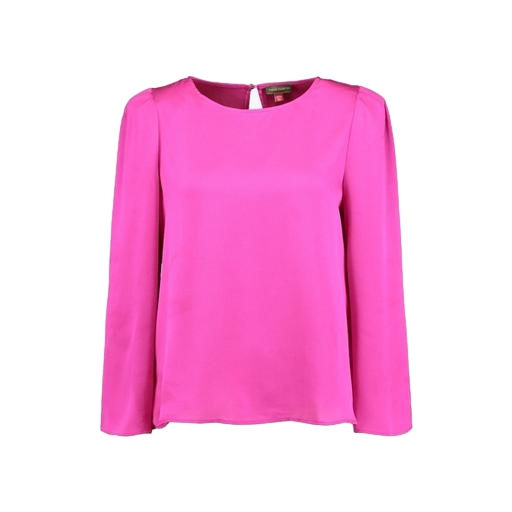
pink nordstrom caroline issa top, hot pink open back open sleeves, pink long sleeved shirt, white background